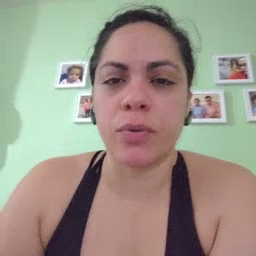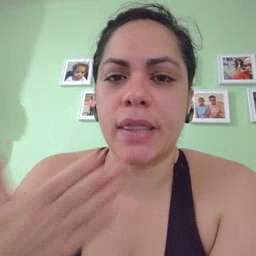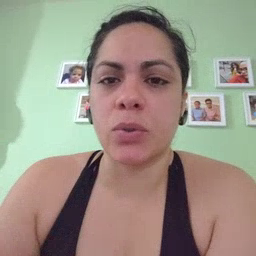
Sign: thankyou